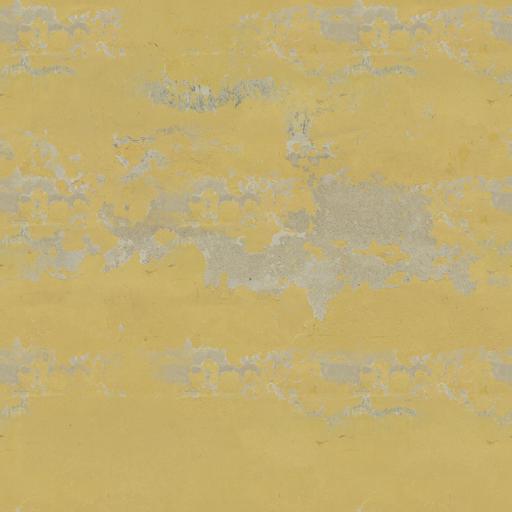
Tags: damaged paint painted plaster yellow